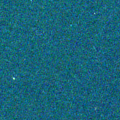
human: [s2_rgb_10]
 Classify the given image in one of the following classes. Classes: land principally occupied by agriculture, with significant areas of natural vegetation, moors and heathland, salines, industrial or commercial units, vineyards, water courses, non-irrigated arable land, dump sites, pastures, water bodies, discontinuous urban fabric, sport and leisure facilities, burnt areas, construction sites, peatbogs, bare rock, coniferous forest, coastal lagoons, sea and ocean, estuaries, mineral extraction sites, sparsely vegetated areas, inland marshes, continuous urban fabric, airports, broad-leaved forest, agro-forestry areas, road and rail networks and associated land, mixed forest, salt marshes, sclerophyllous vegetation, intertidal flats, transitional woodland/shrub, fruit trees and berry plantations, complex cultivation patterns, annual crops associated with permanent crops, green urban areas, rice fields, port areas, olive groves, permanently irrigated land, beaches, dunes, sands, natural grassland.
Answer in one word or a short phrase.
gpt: sea and ocean